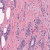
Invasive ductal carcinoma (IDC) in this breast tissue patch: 1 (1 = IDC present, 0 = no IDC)